Question: I have a task to write something like this on HTML page:

Math tag (of HTML) is not good because it couldn't deal with the tag break in between parts '"/begin()-/end()"'. So, creating something like this (working great at LaTeX):
'''
$
\left\lbrace
egin{matrix}
$Option1$\
$Option2$
\end{matrix}
ight
brace
$
'''
In HTML:
'''
<p><span class="math inline">\(\left\lbrace
egin{matrix}\)</span>
Option1
<span class="math inline">\(\
\)</span>
Option2
<span class="math inline">\(\end{matrix}
ight
brace\)</span></p>
'''
Is not working. /begin and /end are in different spans and it is breaking LaTeX internal process. I need to take out options from math tags, because I need to apply my own formatting to them. Funny part: If I'll use CSS
'''
.math {
}
'''
It could change color and size, but not font famaly or italic/bold format.
Using the HTML table structure is also not helping because '{}' symbols are not covering full height of options part (number of elements could rise up to 7).
As result I'm out of possible solutions here. May somebody share idea how I could cover this task? If possible I want to avoid SVG/PNG or any other image type for support of different screen sizes.
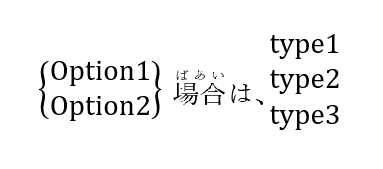
Answer: In <URL>, Davide Cervone states:
> MathJax only implements the macros used for math layout, not text layout, so things like 'egin{tabular}' and 'egin{center}' are not supported. Instead, you can use an array environment [...]
This is why we can't use all the environments. The following code should work:
'''
<!DOCTYPE html>
<html lang="en">
<head>
<meta charset="UTF-8">
<title>MathJax</title>
<script src="https://polyfill.io/v3/polyfill.min.js?features=es6"></script>
<script id="MathJax-script" async src="https://cdn.jsdelivr.net/npm/mathjax@3/es5/tex-mml-chtml.js"></script>
</head>
<body>
\(
egin{array}{ccc}
\left\lbrace
egin{matrix}
\mathrm{Option1}\
\mathrm{Option2}
\end{matrix}
ight
brace & %
%
your\ content & %
%
egin{matrix}
\mathrm{type1}\
\mathrm{type2}\
\mathrm{type3}
\end{matrix}\
\end{array}
\)
</body>
</html>
'''
'''
<script src="https://polyfill.io/v3/polyfill.min.js?features=es6"></script>
<script id="MathJax-script" async src="https://cdn.jsdelivr.net/npm/mathjax@3/es5/tex-mml-chtml.js"></script>
\(
egin{array}{ccc}
\left\lbrace
egin{matrix}
\mathrm{Option1}\
\mathrm{Option2}
\end{matrix}
ight
brace & %
%
your\ content & %
%
egin{matrix}
\mathrm{type1}\
\mathrm{type2}\
\mathrm{type3}
\end{matrix}\
\end{array}
\)
'''
---
The same post that I linked above also advises to use HTML tables as much as possible, rather than LaTeX 'array's or other. The following sketch with two sets of '<table>'s nested makes more complicate to render the braces but it's still ok. The use of '<table>' should anyway be not exceeded and limited to only present data in tabular format.
'''
<!DOCTYPE html>
<html lang="en">
<head>
<meta charset="UTF-8">
<title>No MathJax</title>
<style>td.braces{font-size:200%}</style>
</head>
<body>
<table>
<tr>
<td>
<table>
<tr>
<td rowspan="2" class="braces">{</td>
<td>Option1</td>
<td rowspan="2" class="braces">}</td>
</tr>
<tr>
<td>Option2</td>
</tr>
</table>
</td>
<td>your content</td>
<td>
<table>
<tr>
<td>type1</td>
</tr>
<tr>
<td>type2</td>
</tr>
<tr>
<td>type3</td>
</tr>
</table>
</td>
</tr>
</table>
</body>
</html>
'''
'''
td.braces{font-size:200%}
'''
'''
<table>
<tr>
<td>
<table>
<tr>
<td rowspan="2" class="braces">{</td>
<td>Option1</td>
<td rowspan="2" class="braces">}</td>
</tr>
<tr>
<td>Option2</td>
</tr>
</table>
</td>
<td>your content</td>
<td>
<table>
<tr>
<td>type1</td>
</tr>
<tr>
<td>type2</td>
</tr>
<tr>
<td>type3</td>
</tr>
</table>
</td>
</tr>
</table>
'''
Only one line of CSS here!
---
Finally, if you like, add some information about how you thought the ideograms should be implemented, so we refine it!